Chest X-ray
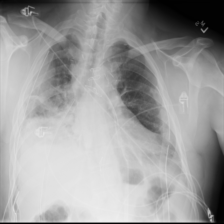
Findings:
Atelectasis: positive
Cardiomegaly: negative
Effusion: negative
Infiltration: negative
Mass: negative
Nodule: negative
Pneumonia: negative
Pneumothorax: negative
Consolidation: positive
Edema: negative
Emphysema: negative
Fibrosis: negative
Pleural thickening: negative
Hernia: negative